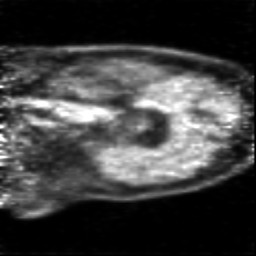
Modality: PET
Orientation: sagittal
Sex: male
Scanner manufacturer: siemens